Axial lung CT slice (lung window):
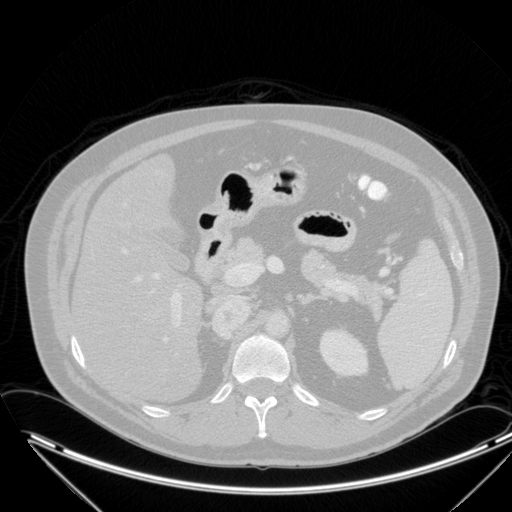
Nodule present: no